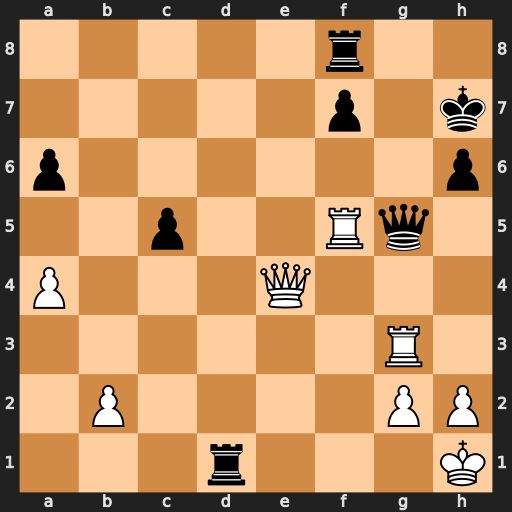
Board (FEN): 5r2/5p1k/p6p/2p2Rq1/P3Q3/6R1/1P4PP/3r3K
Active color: w
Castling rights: -
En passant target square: -
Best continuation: Rf1+ Qg6 Qxg6+ fxg6 Rxd1